Question: During move of git repository from one hard drive to another my GIT stash broke, or Sourcetree configuration is wrong. From that time my old stashes are not accessible and new one are visible only using GIT Terminal
I can apply stash on my working copy from terminal but it also should be visible in sourcetree sidebar. Any ideas what is wrong and how to fix this?

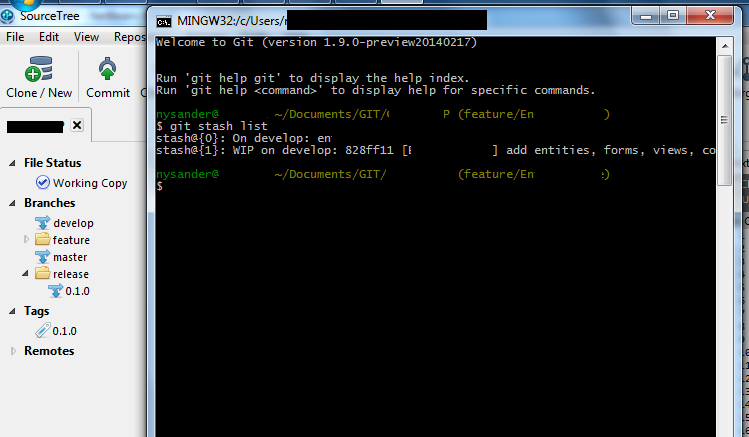
Answer: Problem with missing stashes was caused by Commodo Antivirus. It was conflicting with whole git background processes. After uninstalling it whole problems with repository and CPU usage disapeared like with a touch of wand.